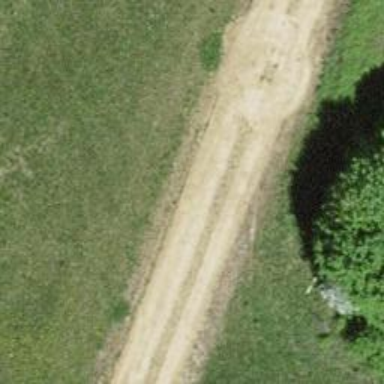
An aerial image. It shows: Track with grade2 tracktype.